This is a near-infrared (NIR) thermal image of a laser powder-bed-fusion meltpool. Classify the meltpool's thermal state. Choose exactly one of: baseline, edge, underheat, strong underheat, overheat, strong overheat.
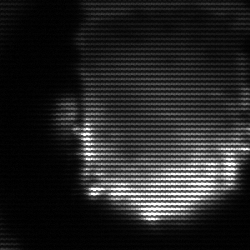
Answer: baseline